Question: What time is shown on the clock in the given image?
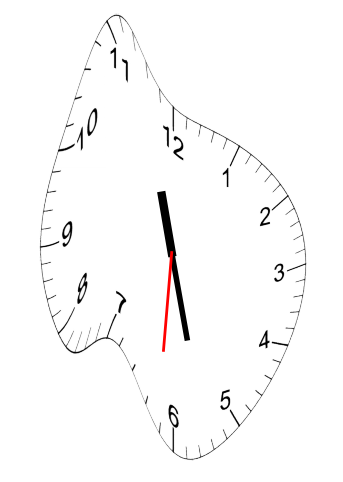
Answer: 11:27:31